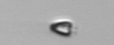
Label: Pyramimonas